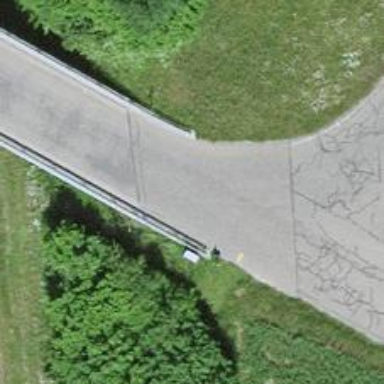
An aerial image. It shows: Tertiary road passing over bridge.